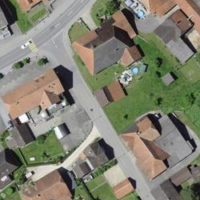
EUNIS habitat code: 54
Species observed at this site:
Grus grus